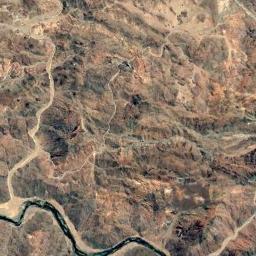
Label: mountain